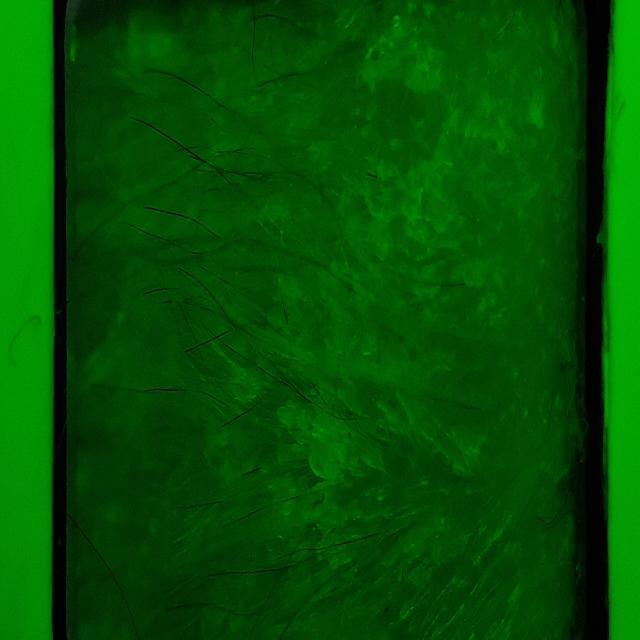
Healthy canine skin — no visible lesions, inflammation, or abnormalities. The skin and coat appear normal.